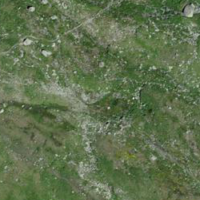
EUNIS habitat code: 26
Species observed at this site:
Gentiana bavarica
Saxifraga aizoides